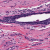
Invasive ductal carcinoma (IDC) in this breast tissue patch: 0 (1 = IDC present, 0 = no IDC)